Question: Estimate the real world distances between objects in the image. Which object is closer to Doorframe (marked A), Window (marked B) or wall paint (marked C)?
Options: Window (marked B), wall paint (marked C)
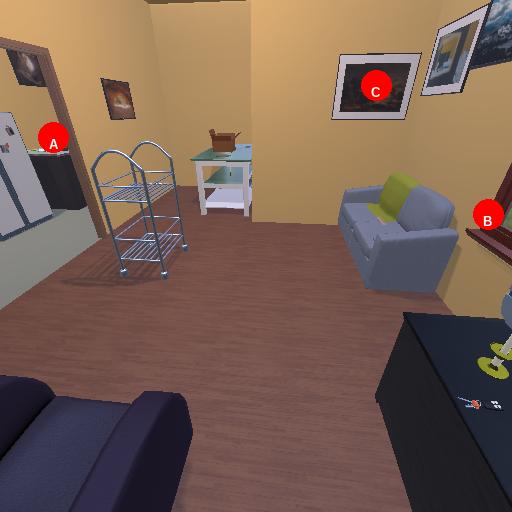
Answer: Window (marked B)